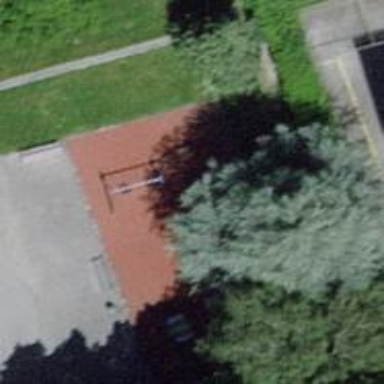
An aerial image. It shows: Playground with swings.